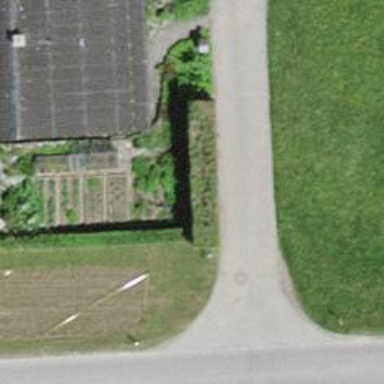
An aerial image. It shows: Hedge barrier.